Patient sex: M
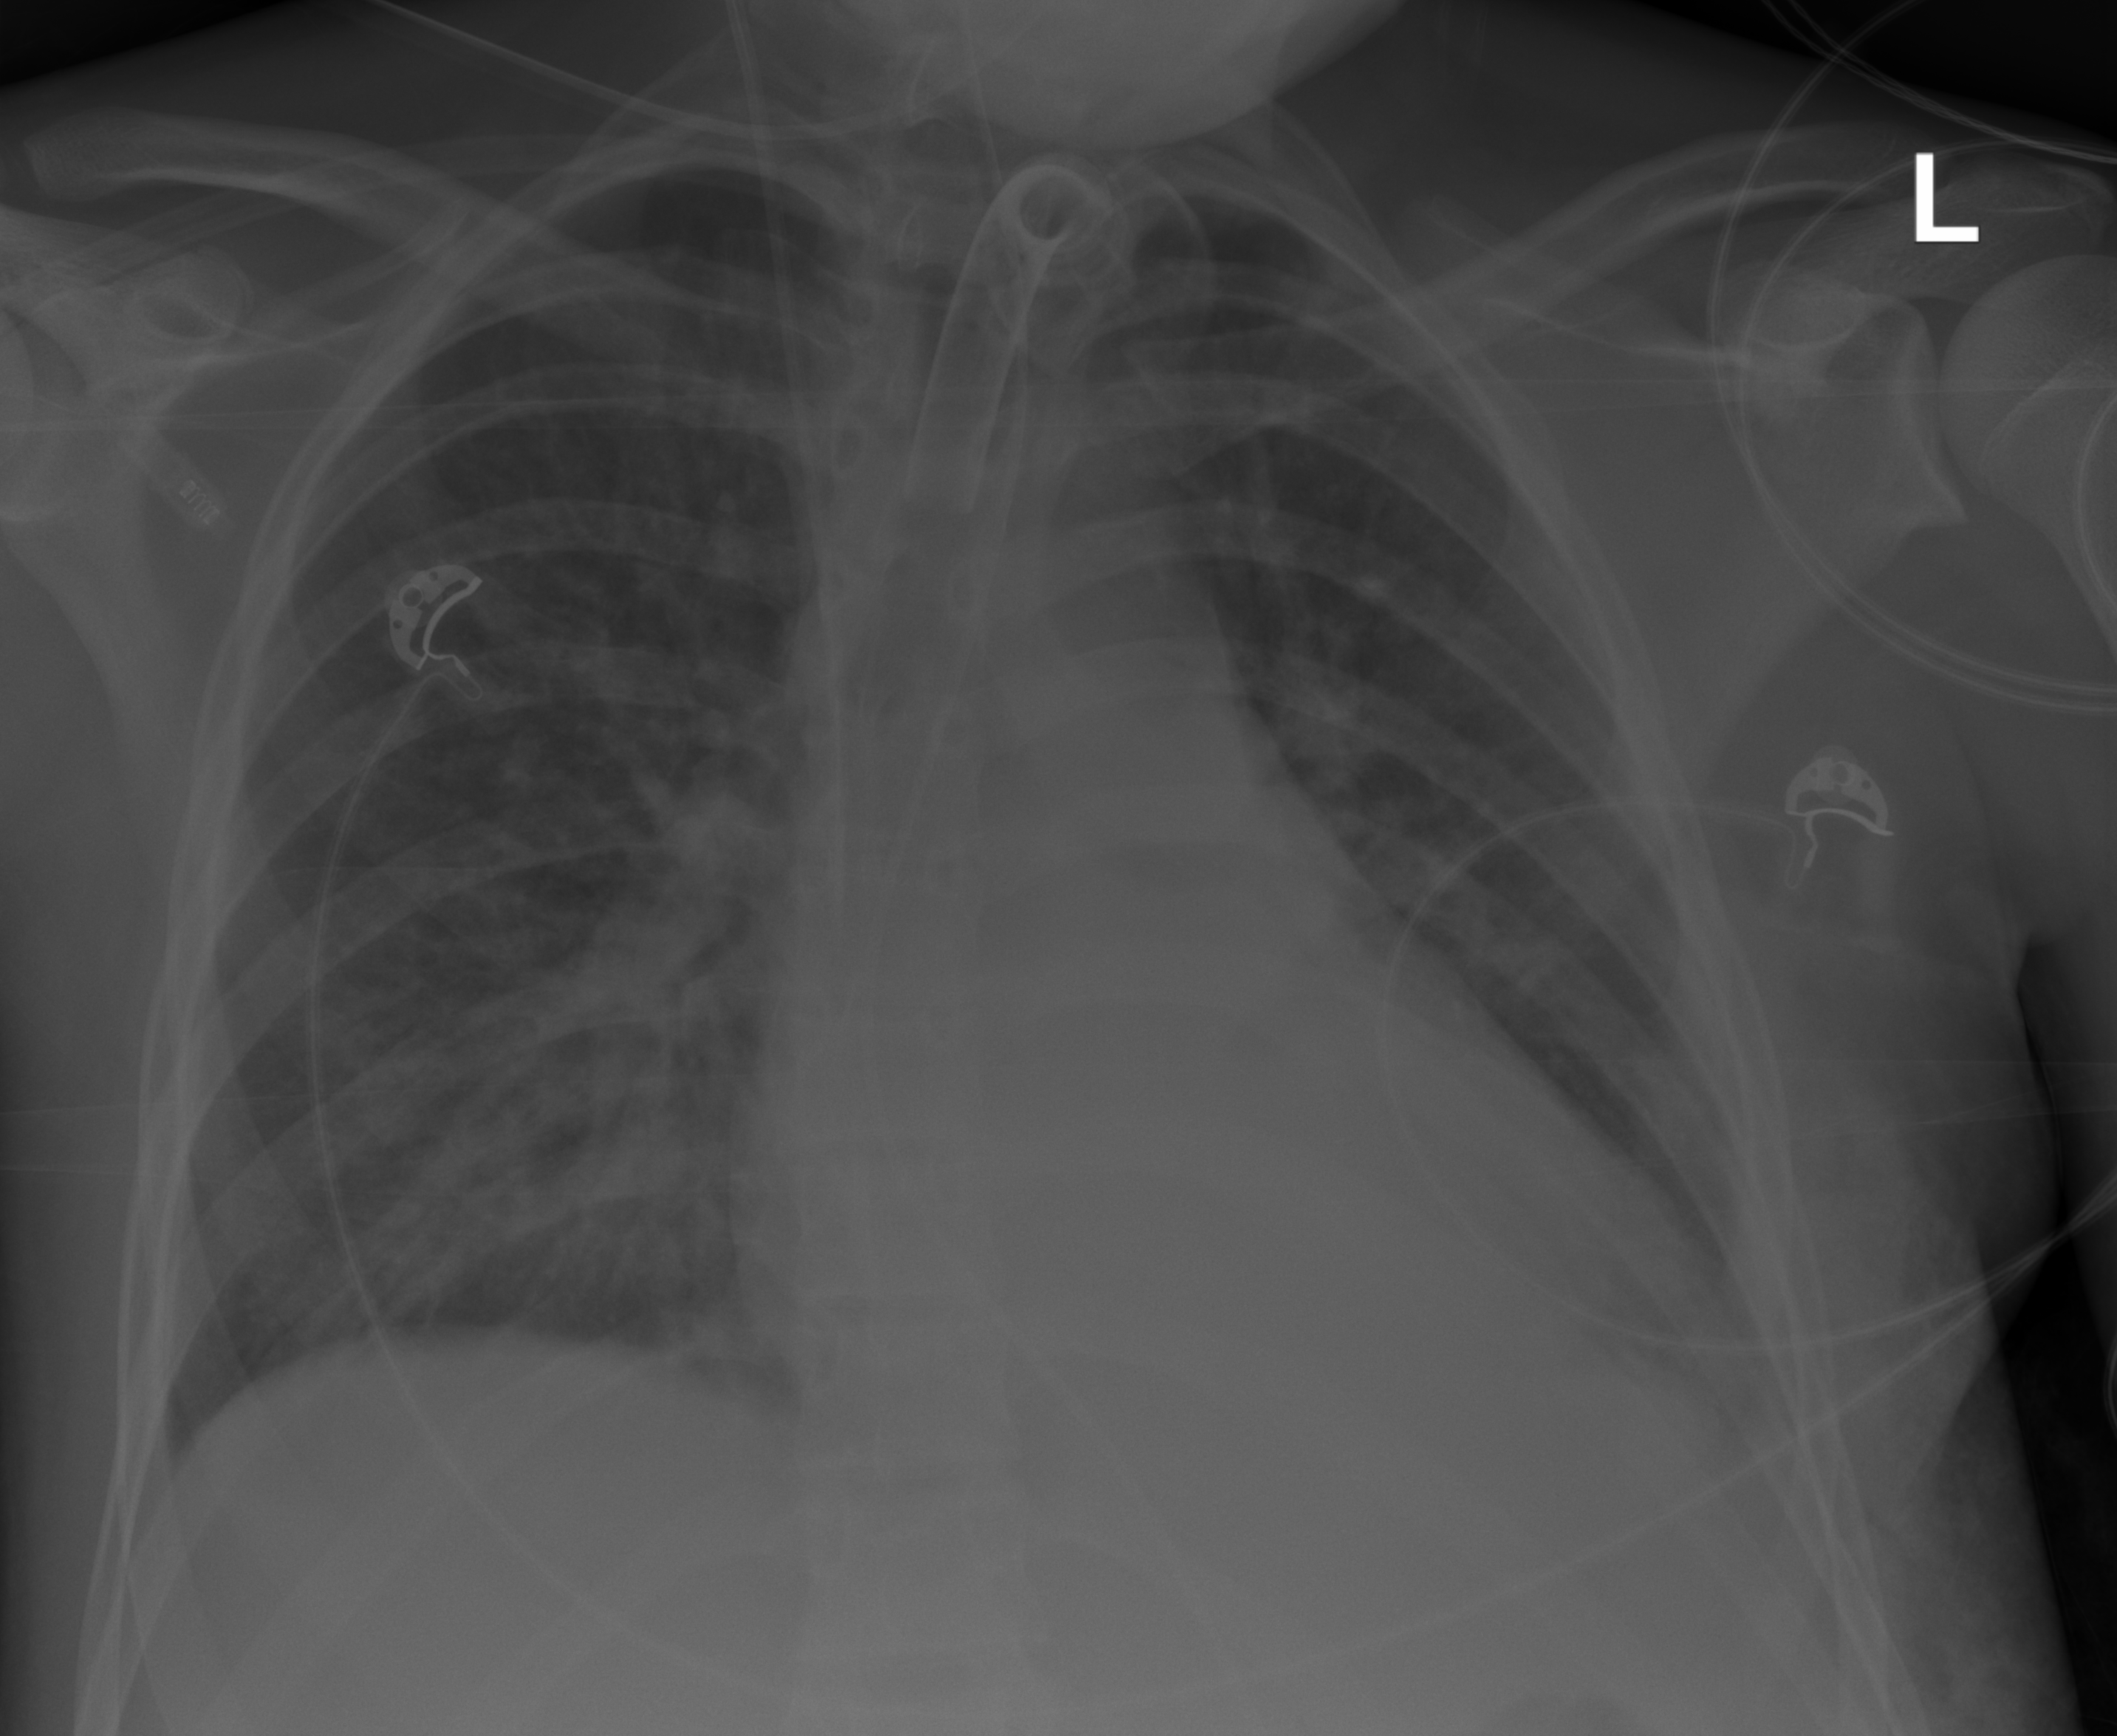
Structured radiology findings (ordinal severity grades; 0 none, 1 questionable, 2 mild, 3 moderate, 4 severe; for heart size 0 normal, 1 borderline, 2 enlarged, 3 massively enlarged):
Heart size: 2
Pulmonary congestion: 2
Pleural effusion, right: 0
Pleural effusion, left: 2
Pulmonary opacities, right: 2
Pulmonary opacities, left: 0
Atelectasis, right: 2
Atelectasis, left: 0